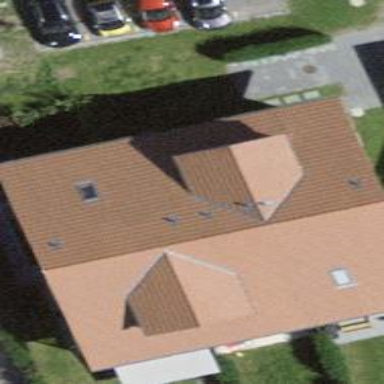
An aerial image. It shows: Residential building with gabled roof oriented across.